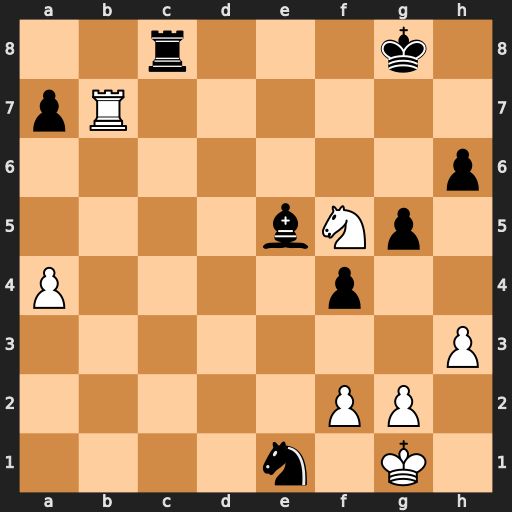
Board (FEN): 2r3k1/pR6/7p/4bNp1/P4p2/7P/5PP1/4n1K1
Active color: w
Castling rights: -
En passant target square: -
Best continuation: Ne7+ Kf8 Nxc8